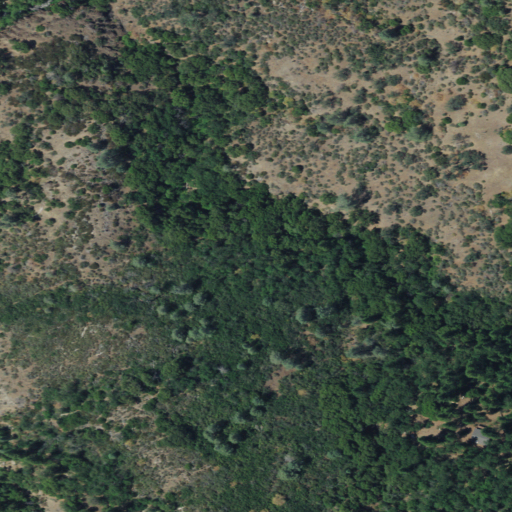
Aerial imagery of valley in California named Crazy Canyon containing evergreen forest, shrub, mixed forest, and open development